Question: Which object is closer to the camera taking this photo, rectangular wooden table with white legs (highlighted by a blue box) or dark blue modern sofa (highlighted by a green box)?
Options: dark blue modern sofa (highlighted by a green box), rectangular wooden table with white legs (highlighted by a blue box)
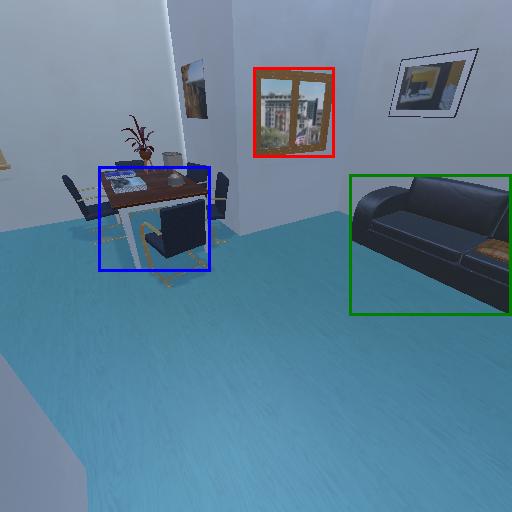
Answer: dark blue modern sofa (highlighted by a green box)